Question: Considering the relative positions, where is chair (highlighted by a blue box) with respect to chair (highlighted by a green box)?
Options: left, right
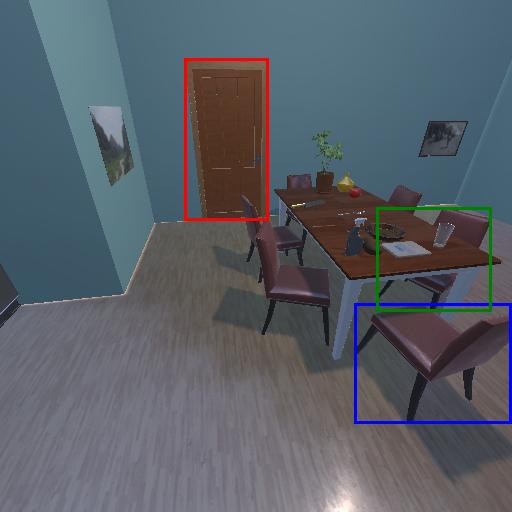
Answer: left